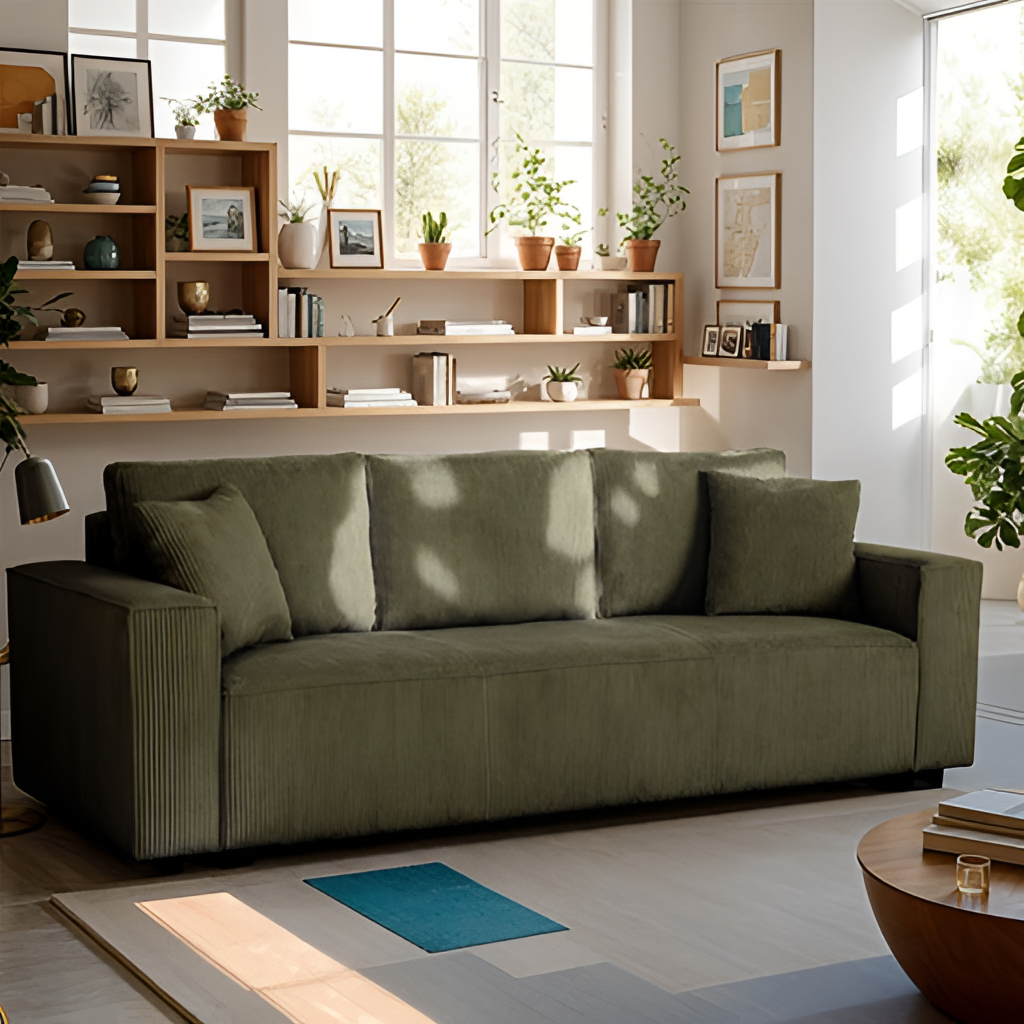
living room, fabric sofa, beige paint wallpaper, with solid pattern, contemporary, beige wood flooring, with plank pattern